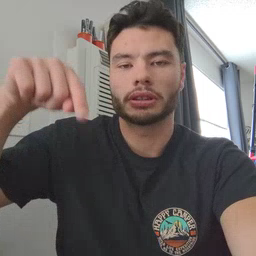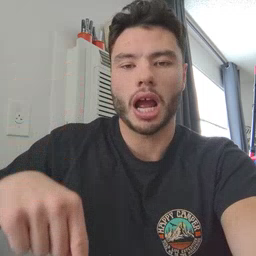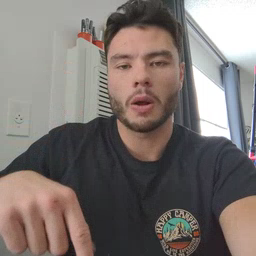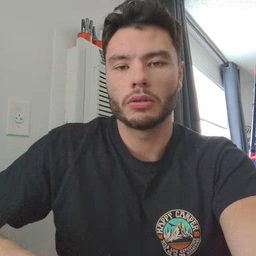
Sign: down